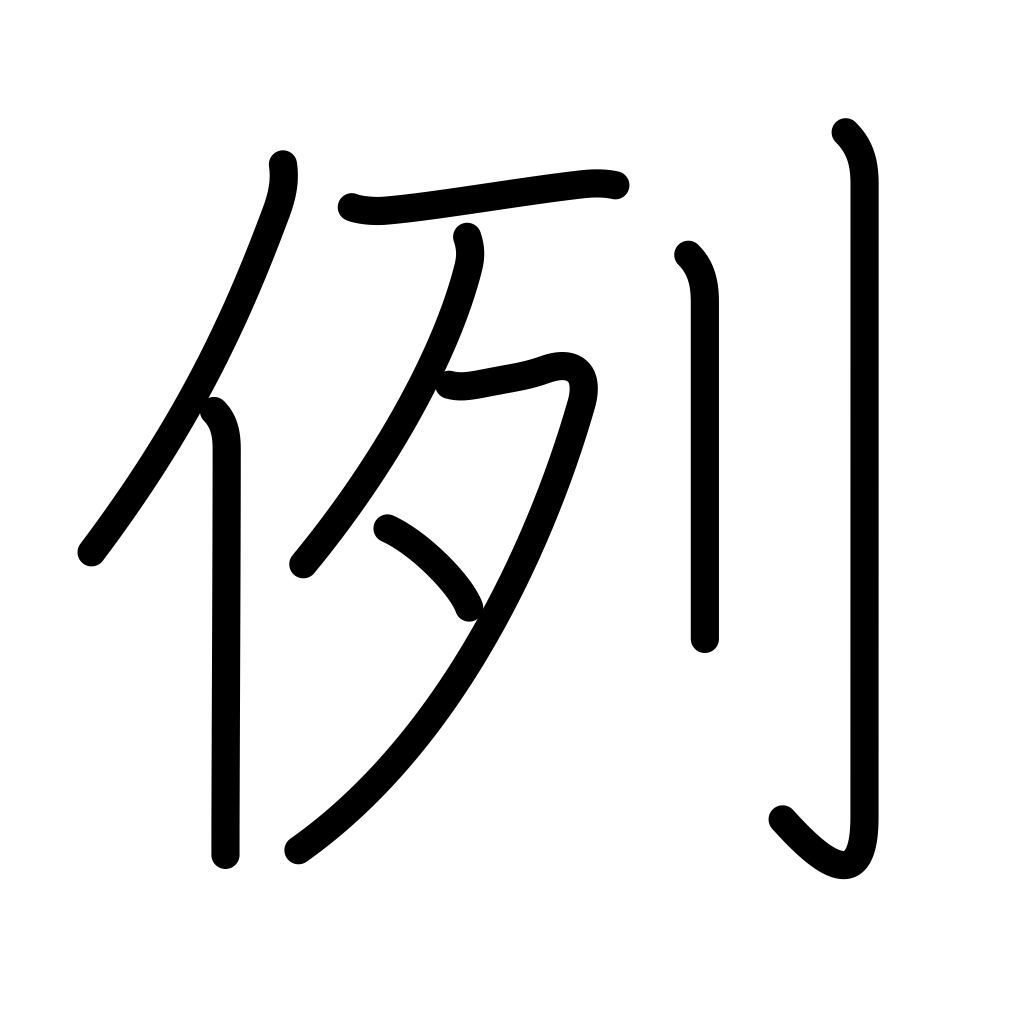
Meaning: example, custom, usage, precedent